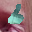
Label: 6